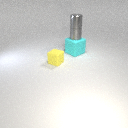
small gray metal cylinder above small gray metal cylinder